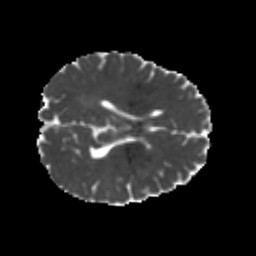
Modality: MD
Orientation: axial
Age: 20
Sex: male
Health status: healthy
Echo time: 0.074 s